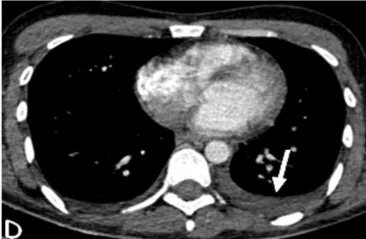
Pleural effusion . Red arrow: ground-glass pattern. . Blue arrow: pulmonary consolidation. . Orange arrow: emphysematous bullae. . White arrow: left pleural effusion.
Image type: radiology (ct)